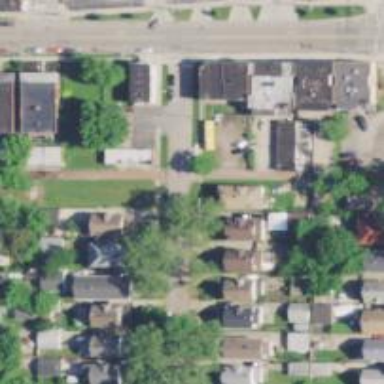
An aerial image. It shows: Alleyway designated as service road.